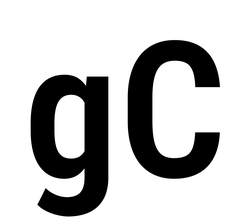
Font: Roboto_Condensed_SemiBold